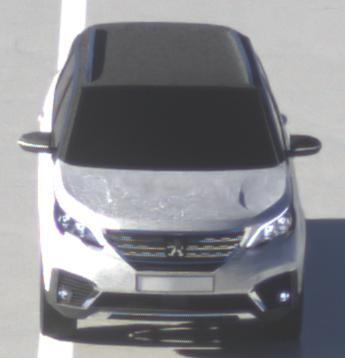
Make: Peugeot
Model: 5008 1.2 PureTech 130 Active
Detailed model: 5008 (II) (03/17 - 09/20)
Model produced from: 2017/03
Model produced until: 2018/07
Doors: 5
Color: white
Road condition: wet road
Daytime: morning or afternoon
Contrast: high contrast